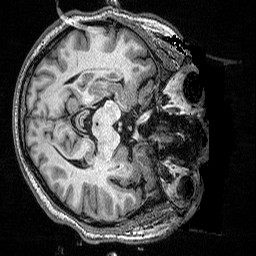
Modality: T1w
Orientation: axial
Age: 42
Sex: male
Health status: ill
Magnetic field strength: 3 T
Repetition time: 2.53 s
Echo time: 0.00331 s